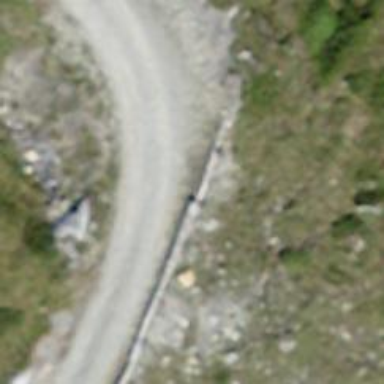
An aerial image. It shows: Gravel track with grade3 tracktype.